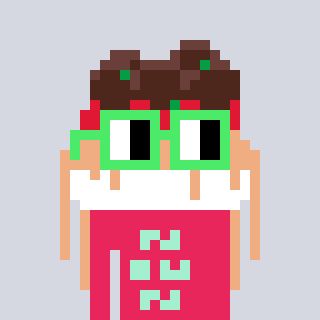
a pixel art character with square light green glasses, a spaghetti-shaped head and a redpinkish-colored body on a cool background